Field crop: maize
Growth stage: 2
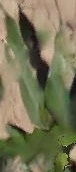
Species: maize